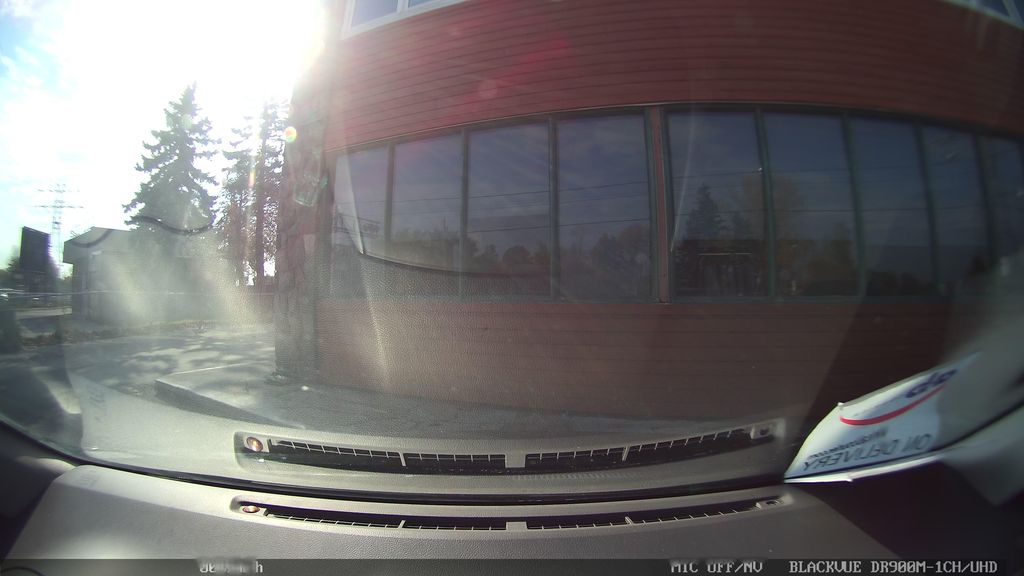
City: toronto